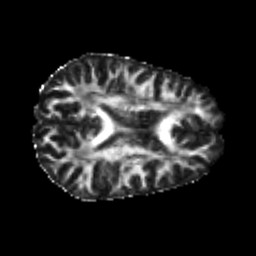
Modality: FA
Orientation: axial
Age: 20
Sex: male
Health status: healthy
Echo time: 0.074 s